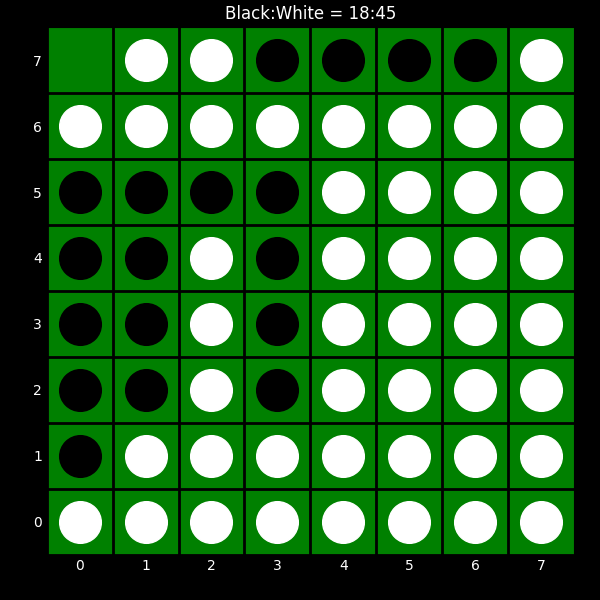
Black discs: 18
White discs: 45